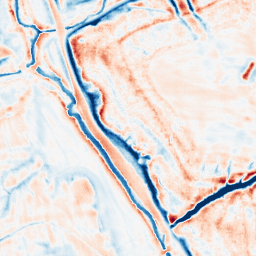
Category: edge_preserving
Decomposition family: bilateral
Decomposition parameters: d: 21
sigma_color: 75
sigma_space: 50
Upsampling method: sinc_blackman
Upsampling parameters: scale: 8
kernel_size: 16
Upsampling scale: 8